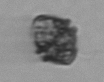
Label: Kryptoperidinium_triquetrum